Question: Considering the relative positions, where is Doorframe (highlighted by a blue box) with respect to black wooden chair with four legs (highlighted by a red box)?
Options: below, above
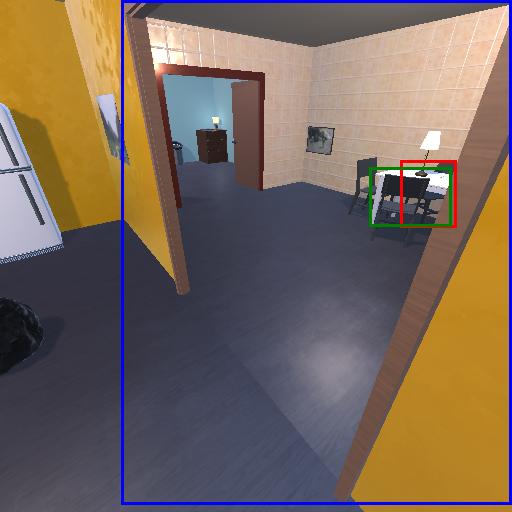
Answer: below